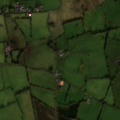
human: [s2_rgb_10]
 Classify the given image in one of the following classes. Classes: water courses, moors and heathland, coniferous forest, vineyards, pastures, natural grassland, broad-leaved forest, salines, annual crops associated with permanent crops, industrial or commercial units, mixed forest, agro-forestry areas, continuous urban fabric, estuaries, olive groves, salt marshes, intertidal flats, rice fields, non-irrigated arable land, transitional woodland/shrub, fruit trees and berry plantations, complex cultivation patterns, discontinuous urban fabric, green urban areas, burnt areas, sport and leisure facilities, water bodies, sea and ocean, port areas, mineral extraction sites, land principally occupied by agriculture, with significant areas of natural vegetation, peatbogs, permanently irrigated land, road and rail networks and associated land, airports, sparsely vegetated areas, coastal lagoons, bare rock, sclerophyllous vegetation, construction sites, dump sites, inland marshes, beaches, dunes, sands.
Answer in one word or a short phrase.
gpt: pastures